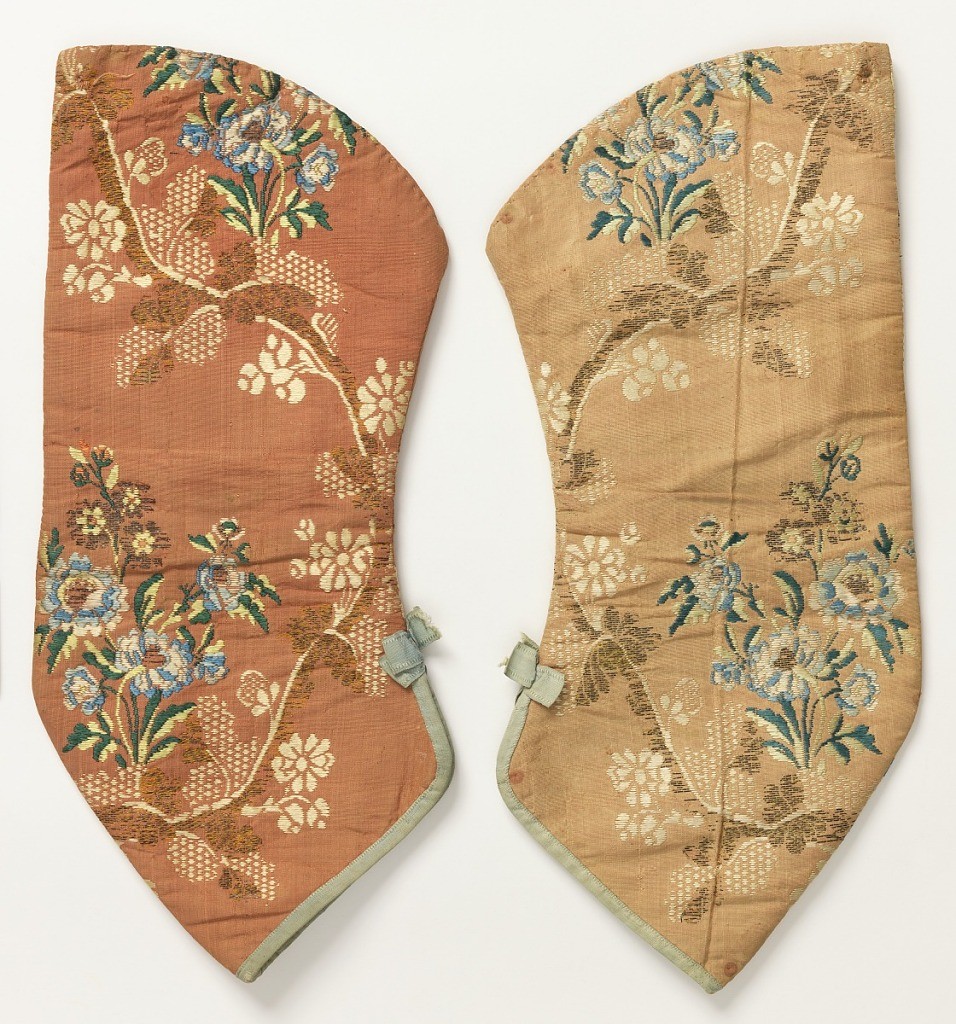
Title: Pair of sleeves
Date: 18th century
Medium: silk, metallic yarns Technique: plain weave with discontinuous supplementary weft (brocaded) Label: silk brocaded with silk and metallic yarns
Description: Pair of sleeves which would have been tied onto an 18th century dress. Left sleeve badly faded. Coral-colored ground with a curving vine with blue and white flowers. Finished at bottom with blue binding and small bow.